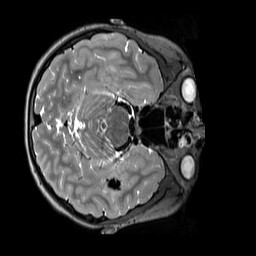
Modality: T2w
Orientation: axial
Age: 10
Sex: female
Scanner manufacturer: siemens
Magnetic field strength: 3 T
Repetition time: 3.2 s
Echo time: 0.408 s